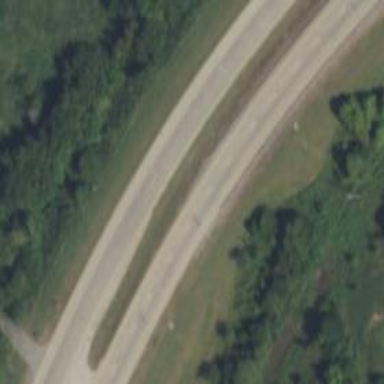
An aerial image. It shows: This image shows trunk highway that functions as expressway.